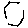
Label: hexagon